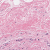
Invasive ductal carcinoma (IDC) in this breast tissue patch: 0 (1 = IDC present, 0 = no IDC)